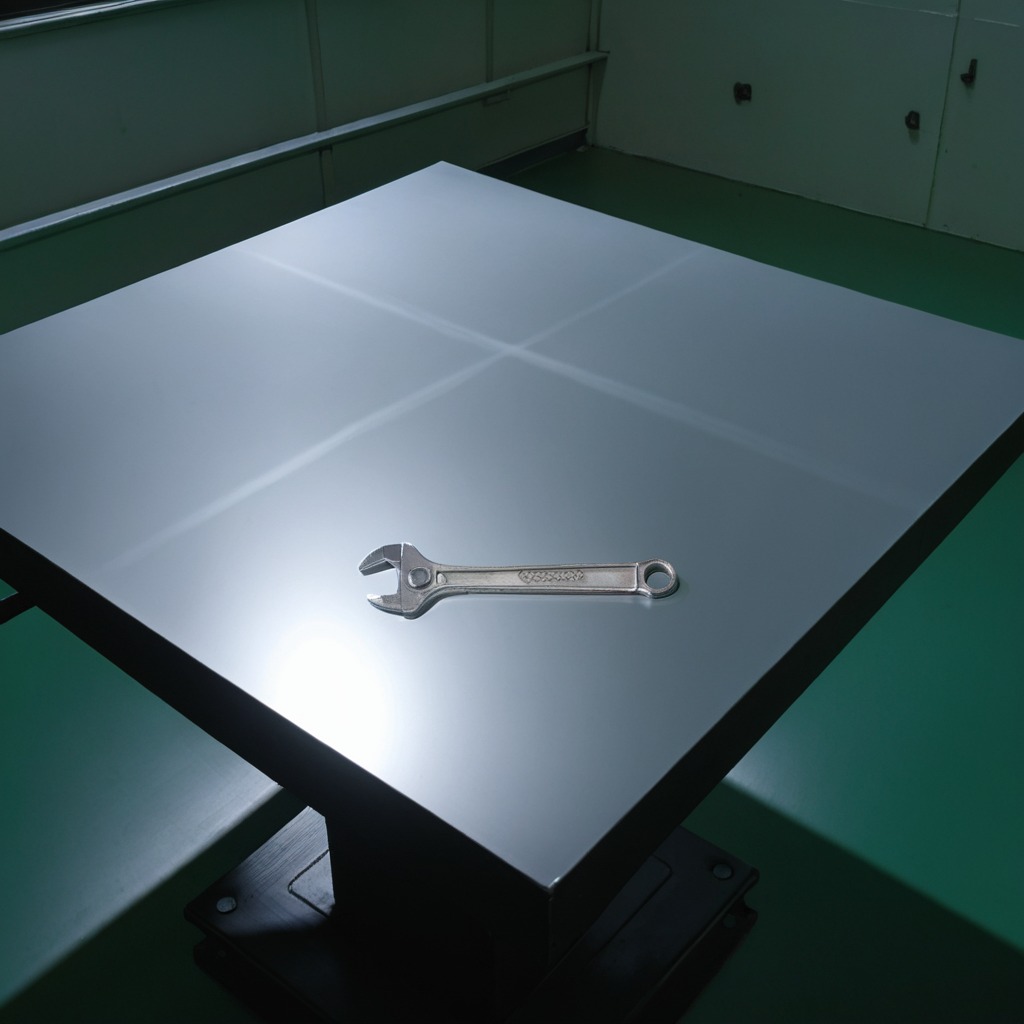
A wrench lying on the table in the railway signal maintenance room.